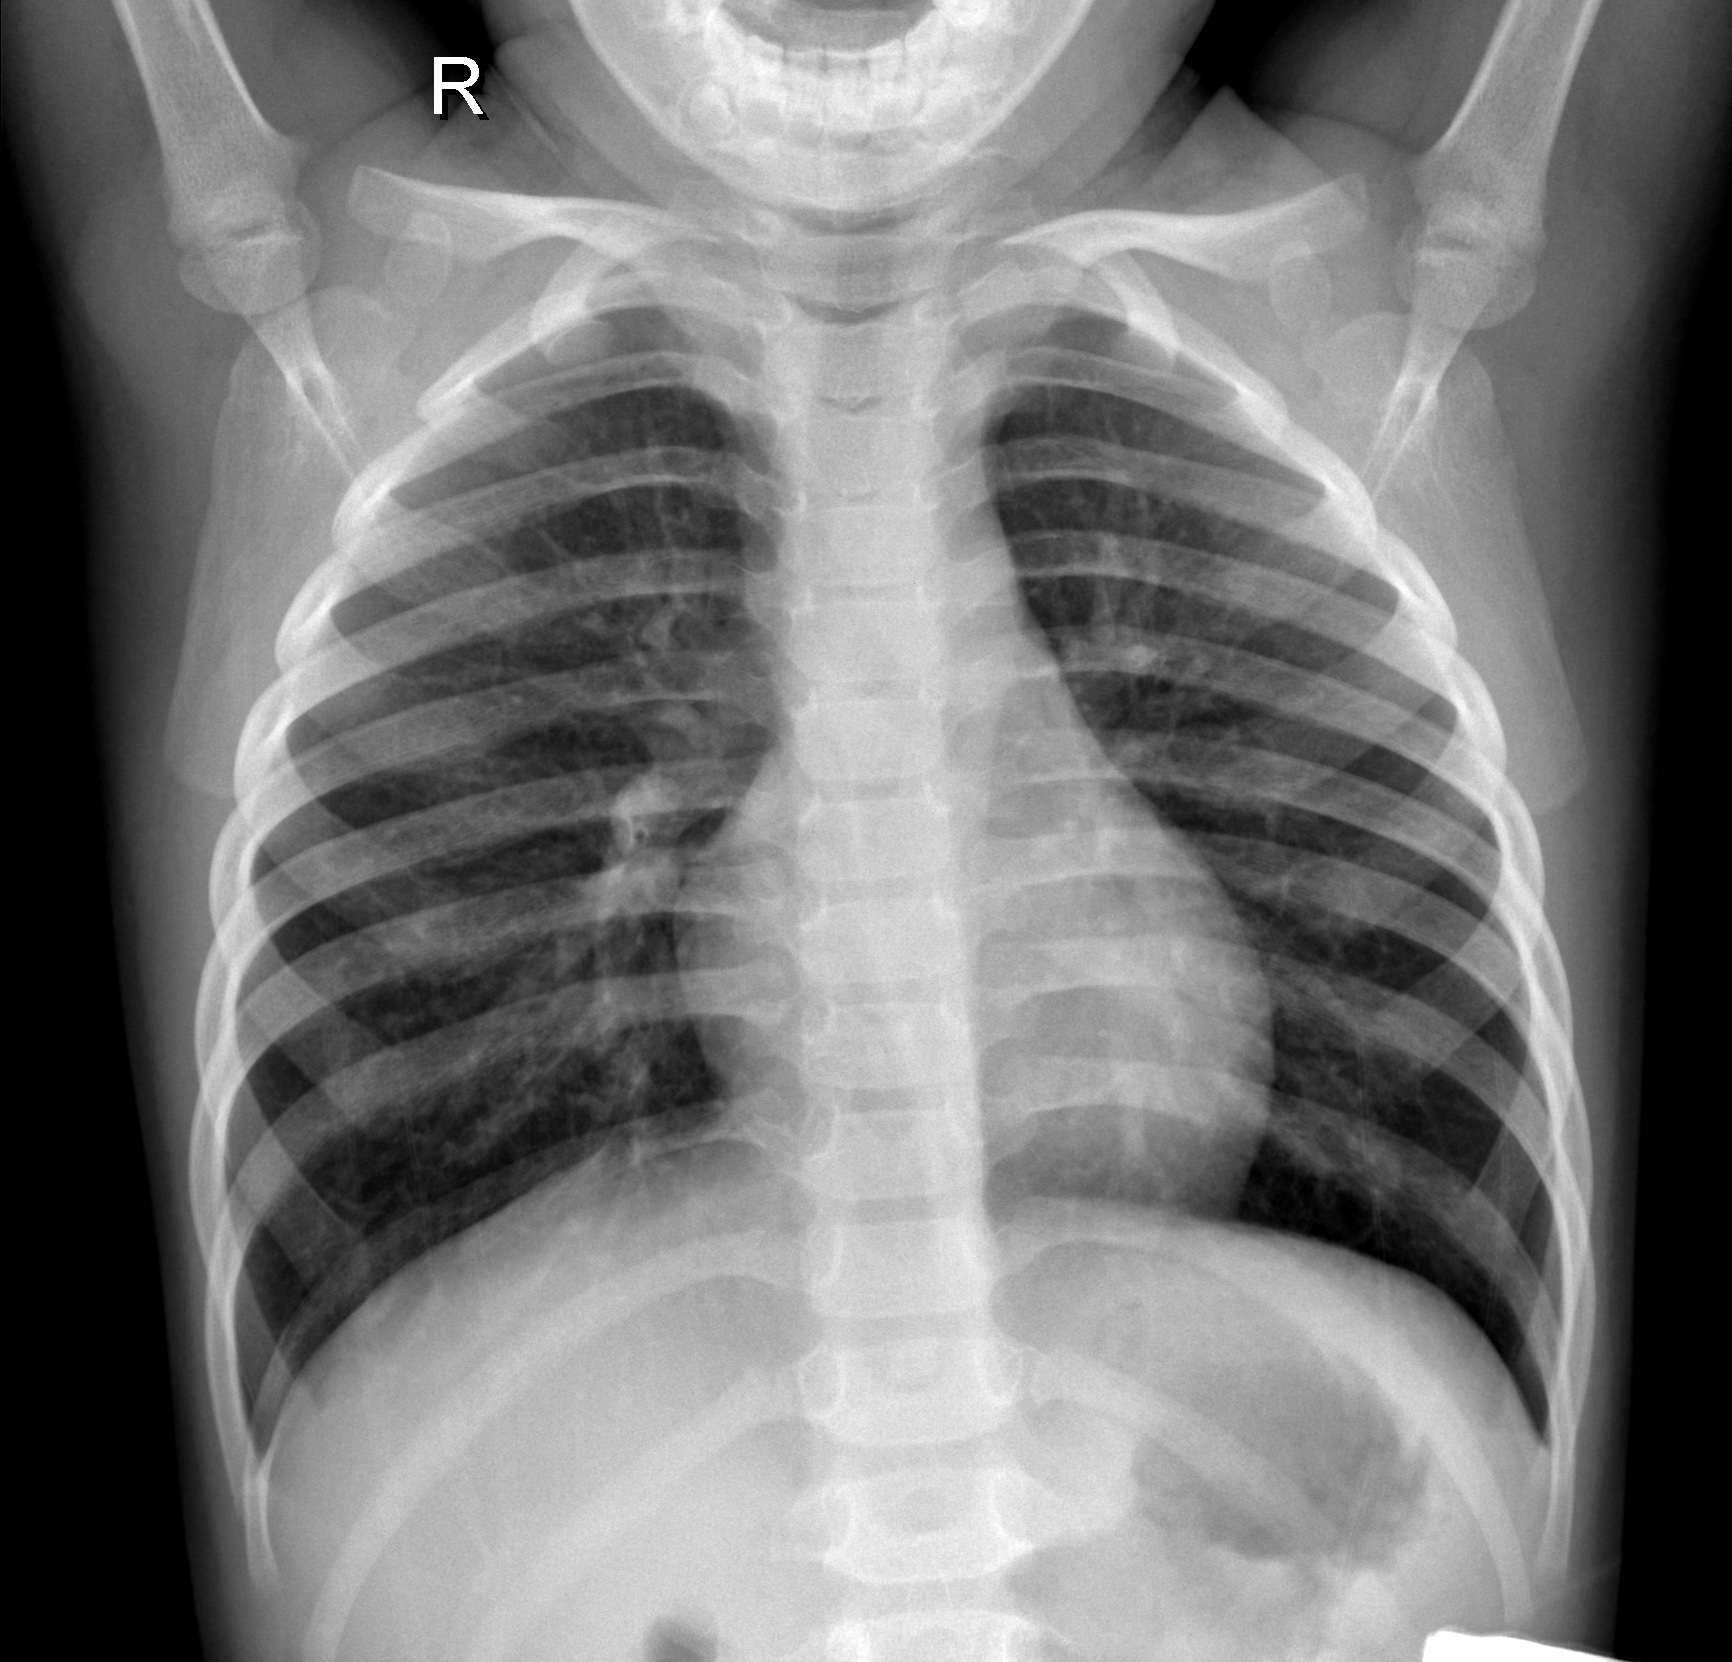
Diagnosis: NORMAL